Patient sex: M
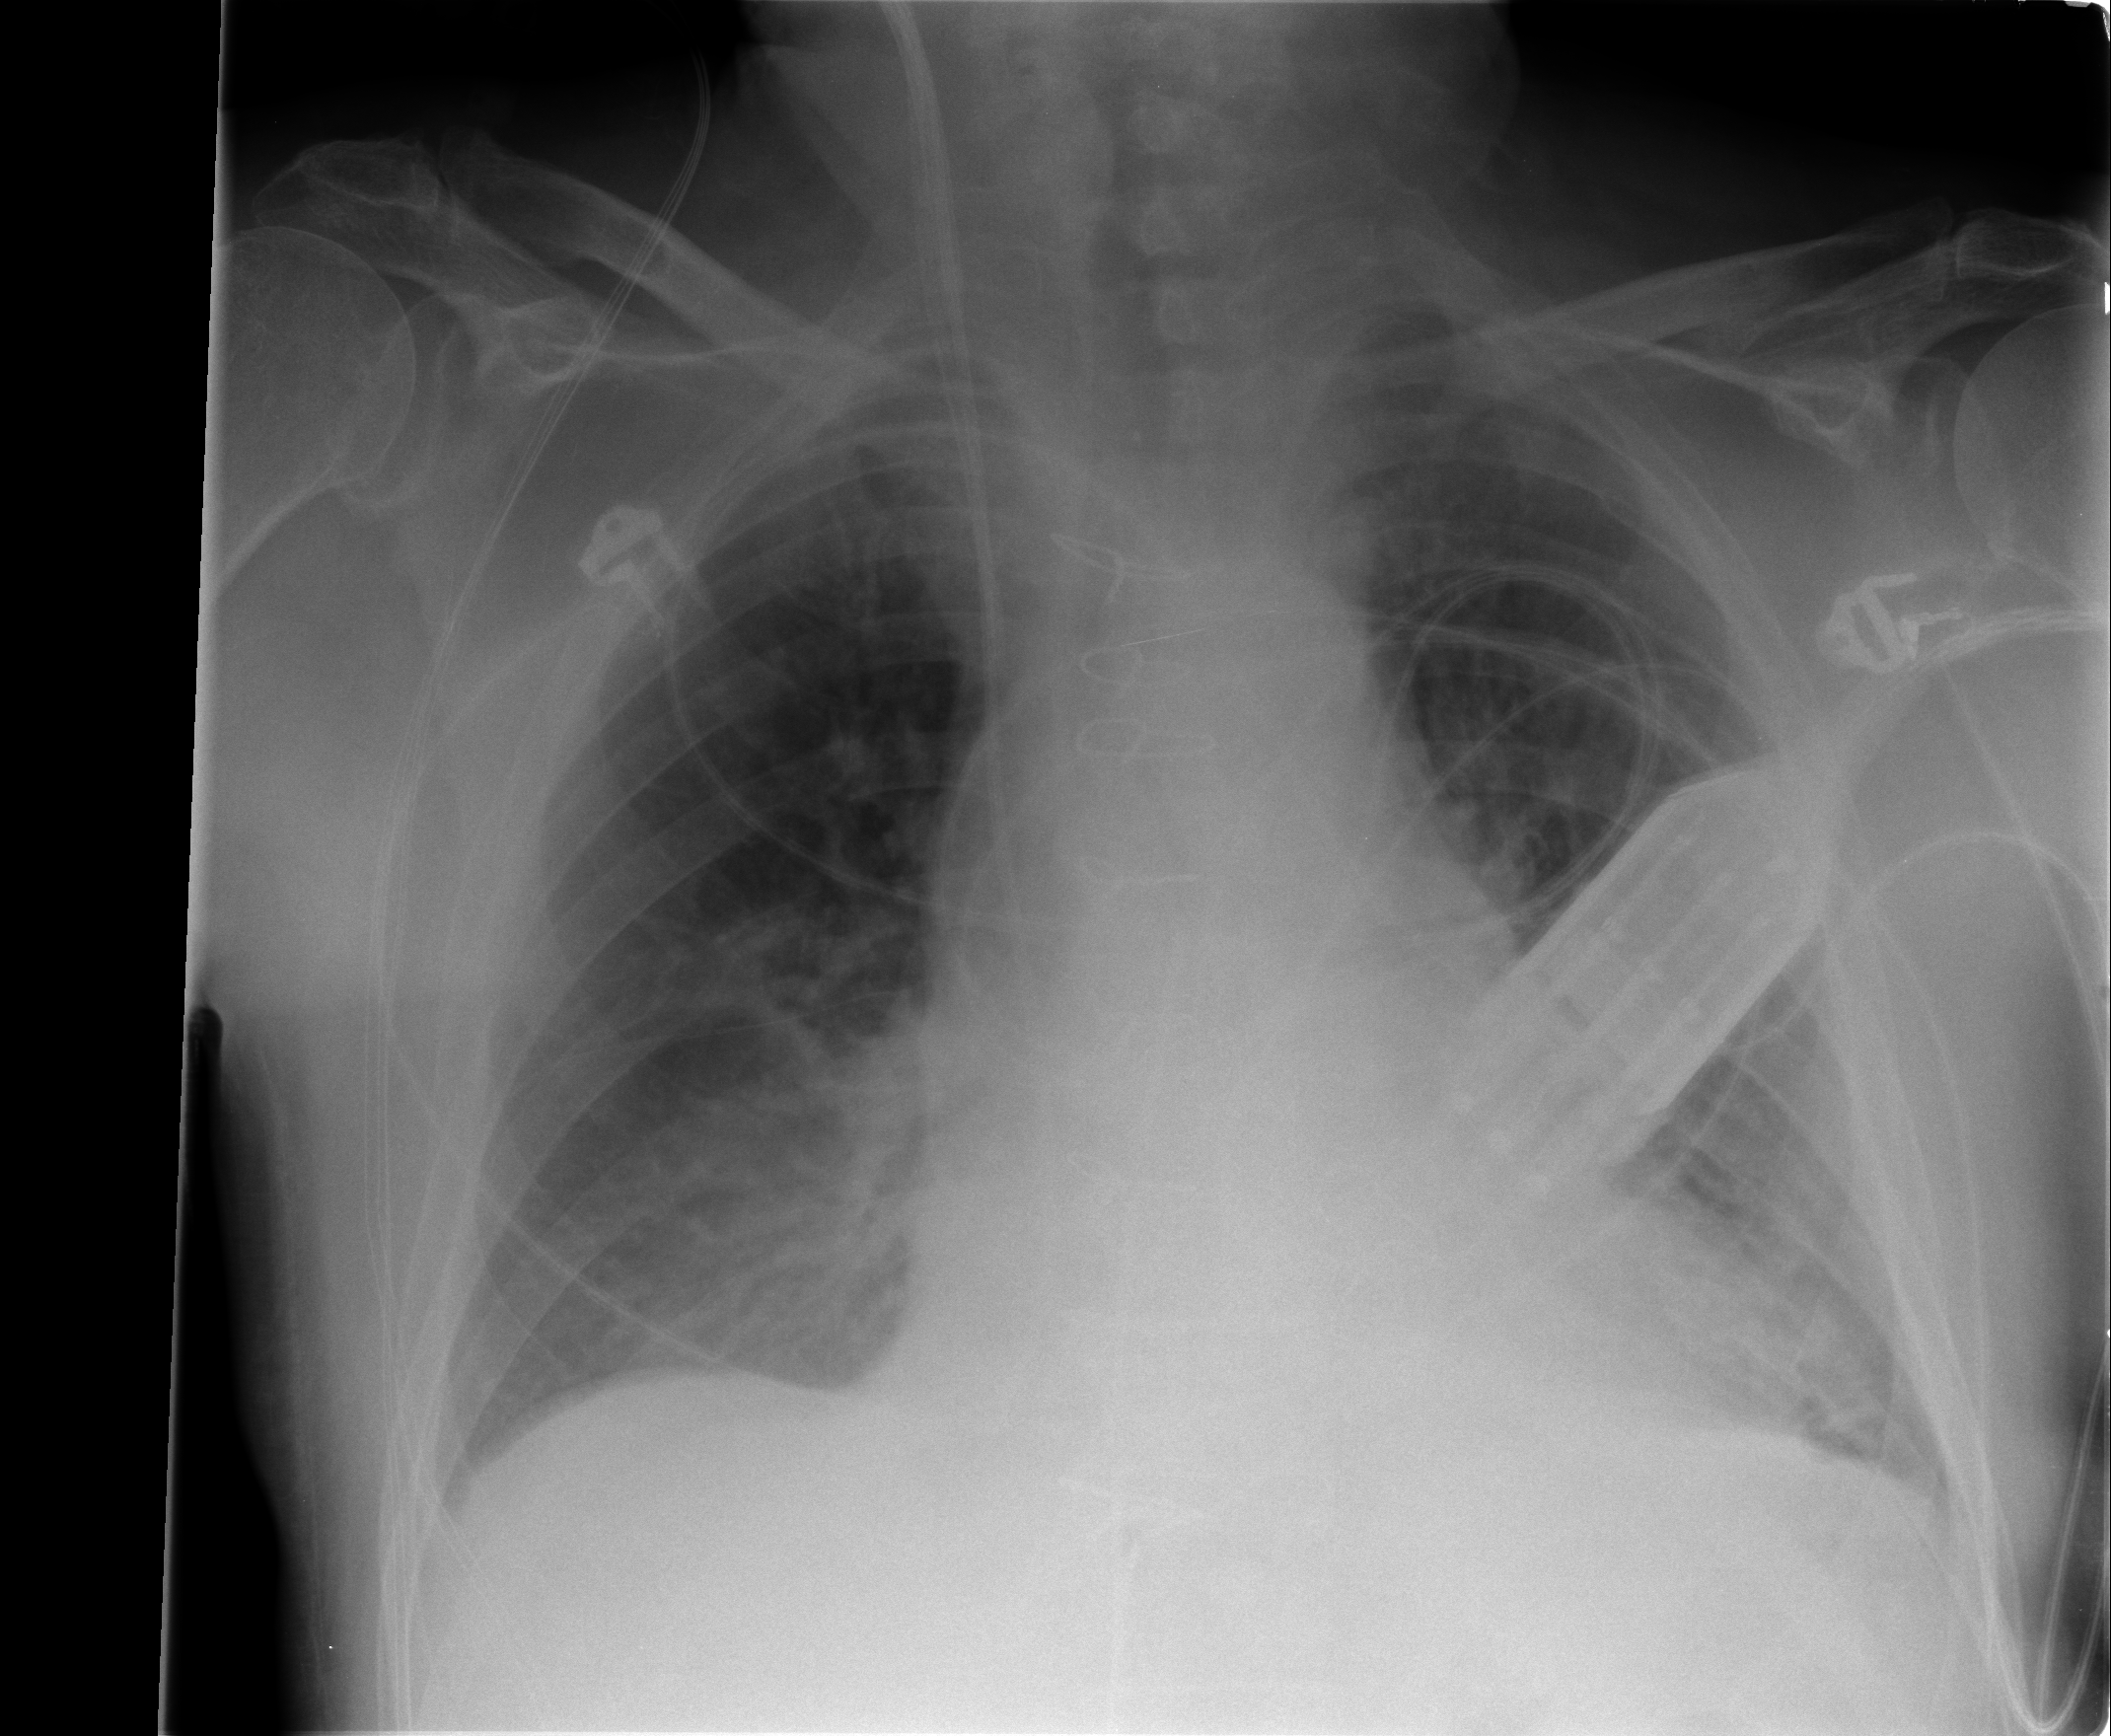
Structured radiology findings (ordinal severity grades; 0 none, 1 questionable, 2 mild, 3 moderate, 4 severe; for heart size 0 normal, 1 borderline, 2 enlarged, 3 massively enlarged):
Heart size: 1
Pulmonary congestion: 2
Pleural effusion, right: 0
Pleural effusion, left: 0
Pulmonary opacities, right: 2
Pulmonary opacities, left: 2
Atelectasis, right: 0
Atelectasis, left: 0